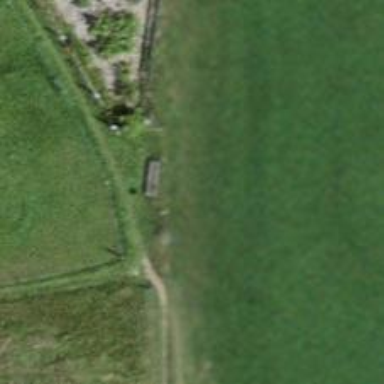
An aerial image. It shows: Bench for seating.